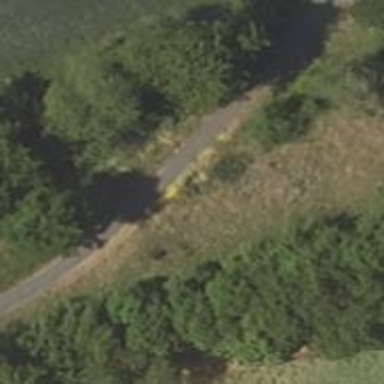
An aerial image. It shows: Asphalt cycleway.